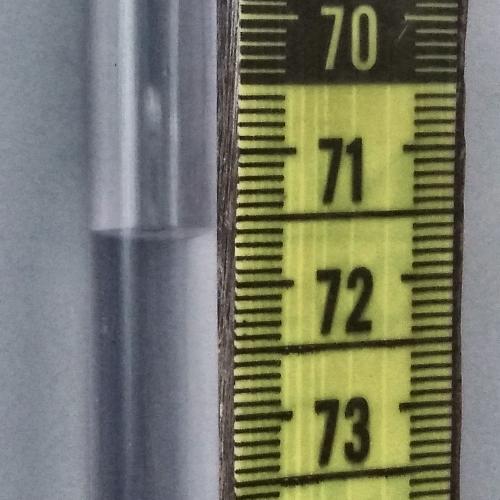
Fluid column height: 71.6 cm